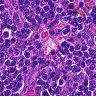
Metastatic tissue present: no